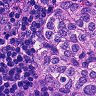
Metastatic tissue present: yes